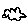
Label: cloud